Question: I'm trying to integrate Google gtl framwork with my app. But It give error as below.
'''
Ignoring file /Users/mani/Documents/Example/GooglePlusExample/SampleApp/Security.framework/Security, missing required architecture i386 in file /Users/mani/Documents/Example/GooglePlusExample/SampleApp/Security.framework/Security (2 slices)
"_SecItemAdd", referenced from:
-[GTMOAuth2Keychain setPassword:forService:accessibility:account:error:] in GoogleOpenSource(GTMOAuth2ViewControllerTouch.o)
"_SecItemCopyMatching", referenced from:
-[GTMOAuth2Keychain passwordForService:account:error:] in GoogleOpenSource(GTMOAuth2ViewControllerTouch.o)
"_SecItemDelete", referenced from:
-[GTMOAuth2Keychain removePasswordForService:account:error:] in GoogleOpenSource(GTMOAuth2ViewControllerTouch.o)
"_SecRandomCopyBytes", referenced from:
-[GPPSignIn randomString] in GooglePlus(GPPSignIn.o)
"_kSecAttrAccessible", referenced from:
-[GTMOAuth2Keychain setPassword:forService:accessibility:account:error:] in GoogleOpenSource(GTMOAuth2ViewControllerTouch.o)
"_kSecAttrAccessibleAfterFirstUnlockThisDeviceOnly", referenced from:
+[GTMOAuth2ViewControllerTouch saveParamsToKeychainForName:accessibility:authentication:error:] in GoogleOpenSource(GTMOAuth2ViewControllerTouch.o)
"_kSecAttrAccount", referenced from:
+[GTMOAuth2Keychain keychainQueryForService:account:] in GoogleOpenSource(GTMOAuth2ViewControllerTouch.o)
"_kSecAttrGeneric", referenced from:
+[GTMOAuth2Keychain keychainQueryForService:account:] in GoogleOpenSource(GTMOAuth2ViewControllerTouch.o)
"_kSecAttrService", referenced from:
+[GTMOAuth2Keychain keychainQueryForService:account:] in GoogleOpenSource(GTMOAuth2ViewControllerTouch.o)
"_kSecClass", referenced from:
+[GTMOAuth2Keychain keychainQueryForService:account:] in GoogleOpenSource(GTMOAuth2ViewControllerTouch.o)
"_kSecClassGenericPassword", referenced from:
+[GTMOAuth2Keychain keychainQueryForService:account:] in GoogleOpenSource(GTMOAuth2ViewControllerTouch.o)
"_kSecMatchLimit", referenced from:
-[GTMOAuth2Keychain passwordForService:account:error:] in GoogleOpenSource(GTMOAuth2ViewControllerTouch.o)
"_kSecMatchLimitOne", referenced from:
-[GTMOAuth2Keychain passwordForService:account:error:] in GoogleOpenSource(GTMOAuth2ViewControllerTouch.o)
"_kSecRandomDefault", referenced from:
-[GPPSignIn randomString] in GooglePlus(GPPSignIn.o)
"_kSecReturnData", referenced from:
-[GTMOAuth2Keychain passwordForService:account:error:] in GoogleOpenSource(GTMOAuth2ViewControllerTouch.o)
"_kSecValueData", referenced from:
-[GTMOAuth2Keychain setPassword:forService:accessibility:account:error:] in GoogleOpenSource(GTMOAuth2ViewControllerTouch.o)
ld: symbol(s) not found for architecture i386
'''
But I've follow their instruction correct. Security.framework are added, also 'Other Linker Flags: -ObjC' have set correctly. I can assume, there is silly mistake. But I couldn't found out. Please help me.
I'm using xcode5.0.
I've added all frameworks which they'd mentioned. See my screeshot.

Now it's working with iPod Touch-5 devices, But not working with simulator. I don't know, How it's working with device.
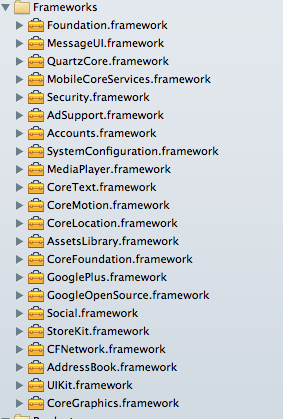
Answer: You seem to have unintentionally copied the 'Security.framework' to your project instead of just linking to it from the Framework search path.
File path shows the framework path,
'''
/SampleApp/Security.framework/Security
'''
Check you project directory for '.framework' file and delete it. Clean + Build again. Check <URL> for few more workarounds.
Hope that helps!